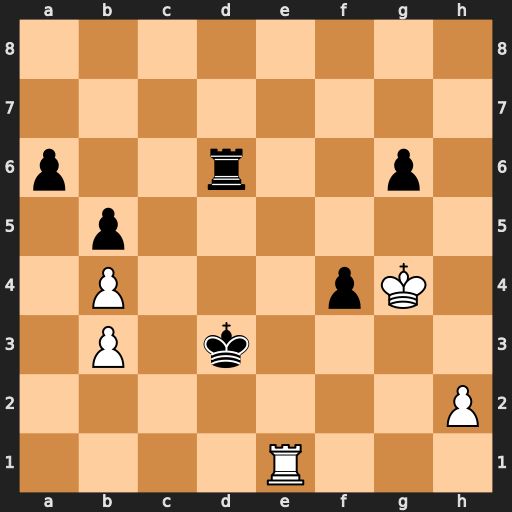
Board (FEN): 8/8/p2r2p1/1p6/1P3pK1/1P1k4/7P/4R3
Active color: w
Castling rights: -
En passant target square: -
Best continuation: Rd1+ Kc3 Rxd6